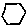
Label: hexagon